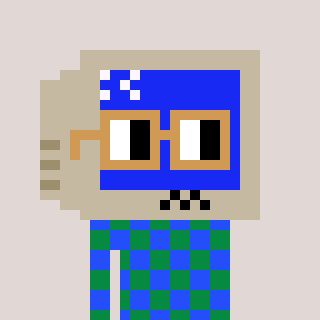
a pixel art character with square brown glasses, a old monitor-shaped head and a green-colored body on a warm background